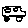
Label: car